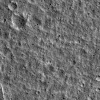
Atmospheric dust classification: not_dusty